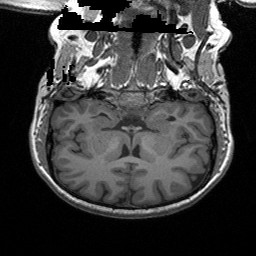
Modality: T1w
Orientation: sagittal